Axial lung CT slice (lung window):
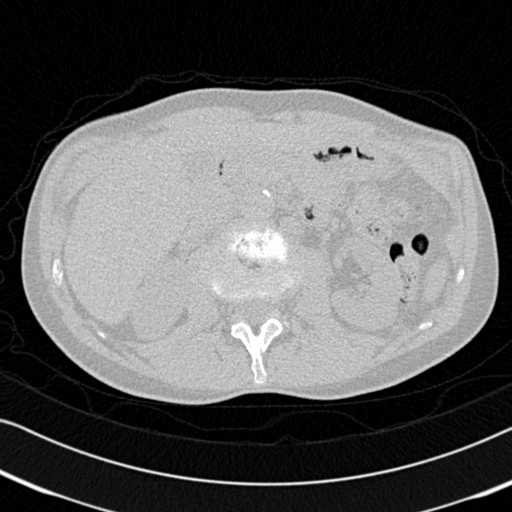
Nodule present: no